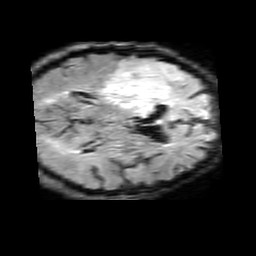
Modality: FLAIR
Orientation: axial
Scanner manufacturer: philips
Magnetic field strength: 3 T
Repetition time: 11 s
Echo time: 0.12 s